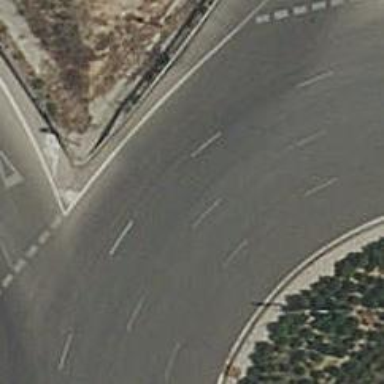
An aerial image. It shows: Residential road with asphalt surface leading up to roundabout.